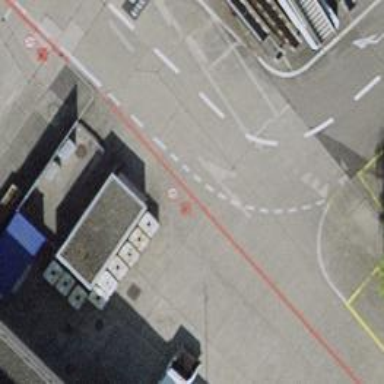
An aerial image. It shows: Parking aisle designated as service road.